Interaction volume radius: 5 \u00c5
Interaction volume height: 15 \u00c5
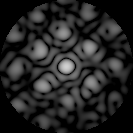
Disorder parameter: 0.4192